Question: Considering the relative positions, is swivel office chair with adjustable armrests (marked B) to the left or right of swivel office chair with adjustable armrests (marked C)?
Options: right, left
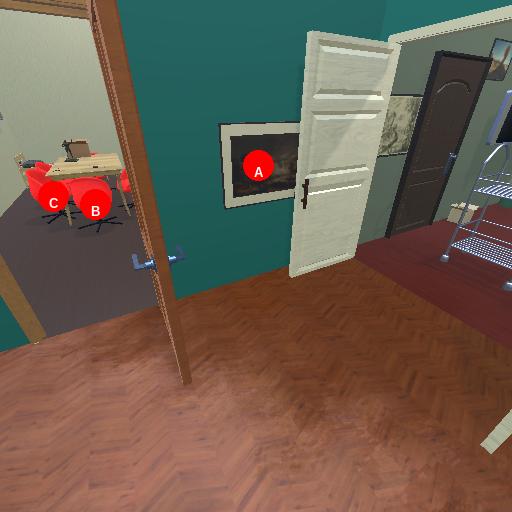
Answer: right